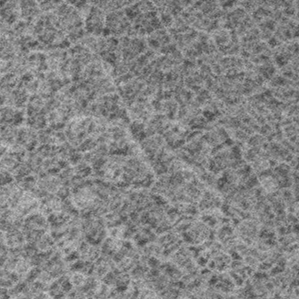
Label: frost